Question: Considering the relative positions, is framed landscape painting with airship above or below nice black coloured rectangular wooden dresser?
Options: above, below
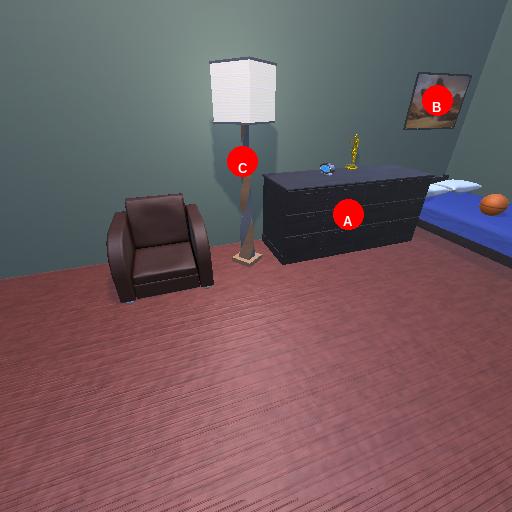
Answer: above